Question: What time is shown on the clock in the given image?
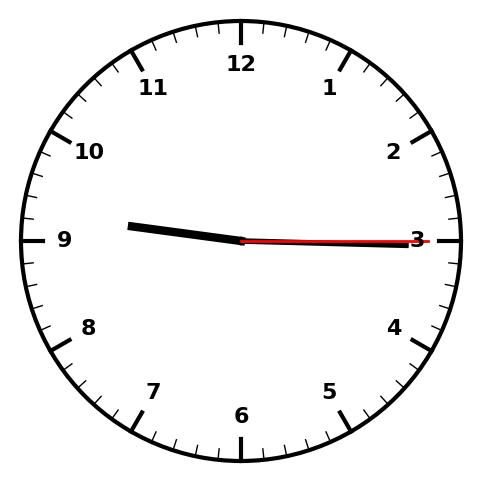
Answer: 09:15:15